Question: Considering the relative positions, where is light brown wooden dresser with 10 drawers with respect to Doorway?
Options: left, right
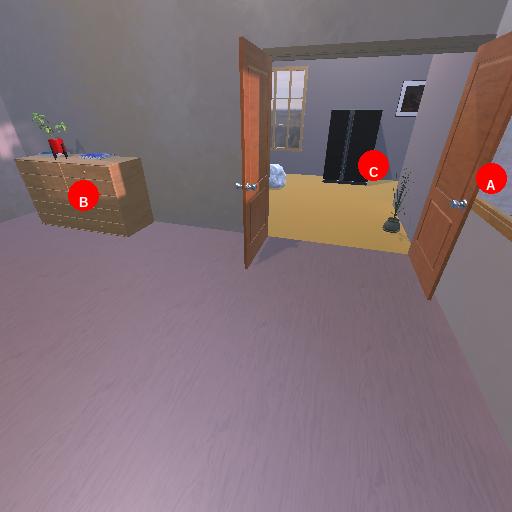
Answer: left